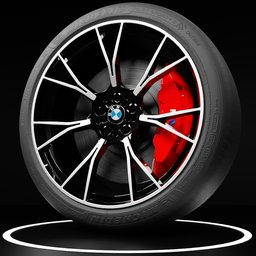
Label: mechanical